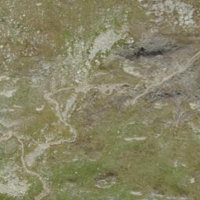
EUNIS habitat code: 31
Species observed at this site:
Primula hirsuta
Saxifraga oppositifolia
Gentiana brachyphylla